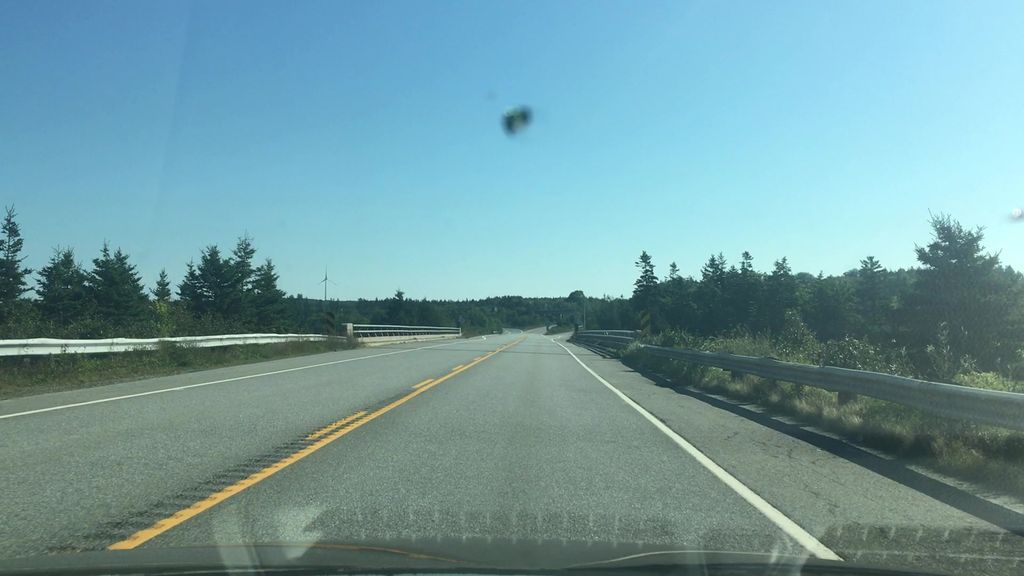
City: halifax